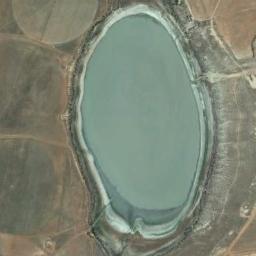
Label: lake